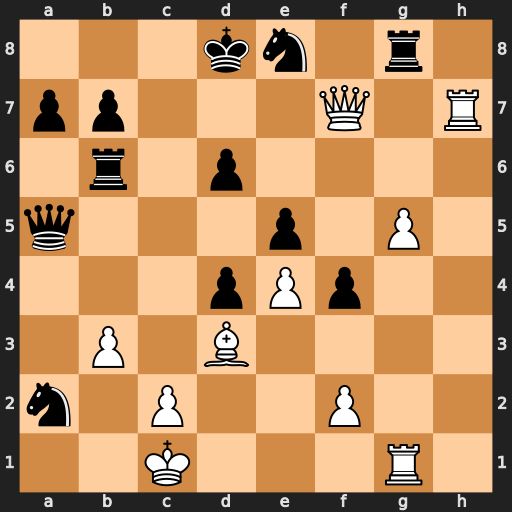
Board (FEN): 3kn1r1/pp3Q1R/1r1p4/q3p1P1/3pPp2/1P1B4/n1P2P2/2K3R1
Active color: w
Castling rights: -
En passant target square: -
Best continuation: Kb2 Rg7 Rxg7 Nxg7 Qf6+